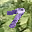
Label: 7